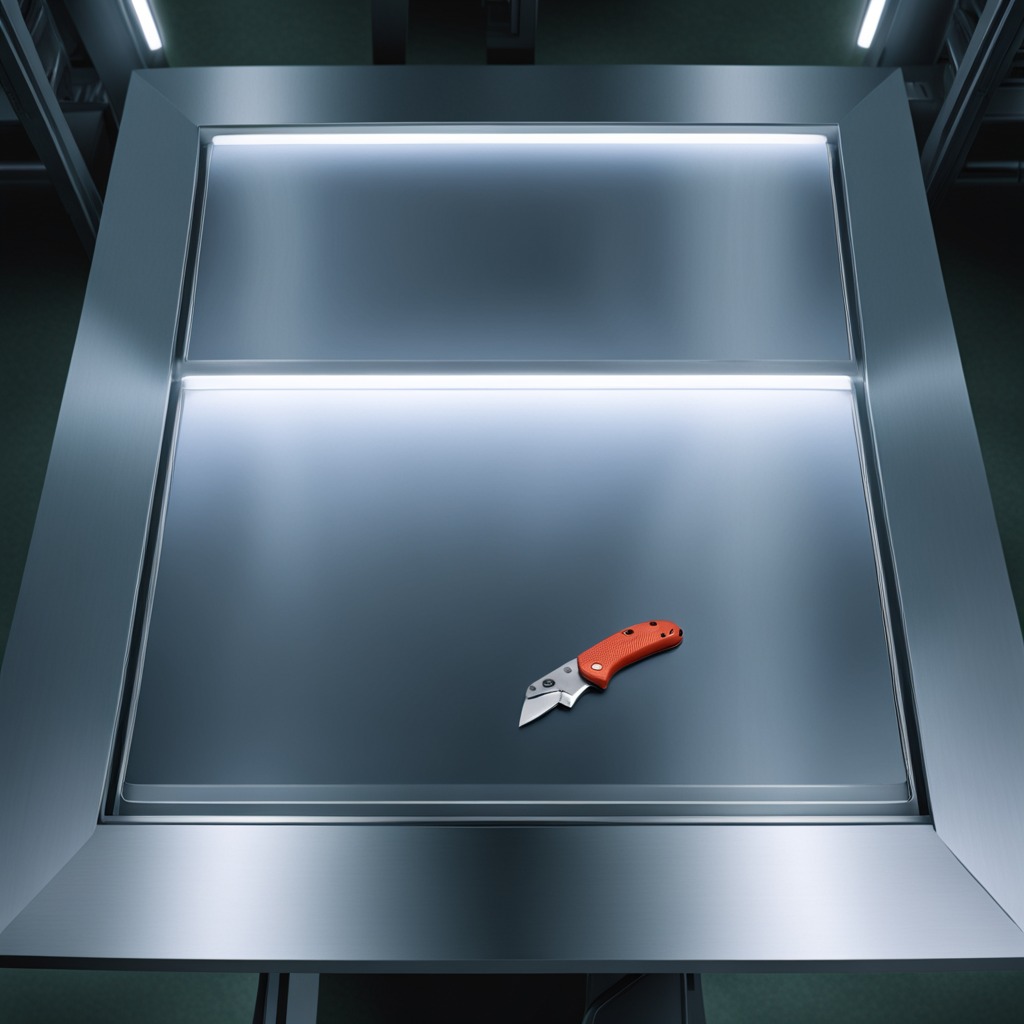
A utility knife lying on the metal table in a machine shop under fluorescent lights.